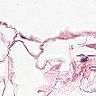
Metastatic tissue present: no